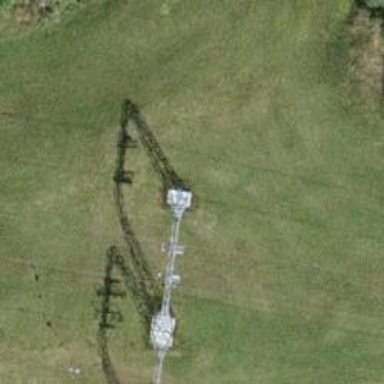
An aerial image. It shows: Pylon for aerialway.